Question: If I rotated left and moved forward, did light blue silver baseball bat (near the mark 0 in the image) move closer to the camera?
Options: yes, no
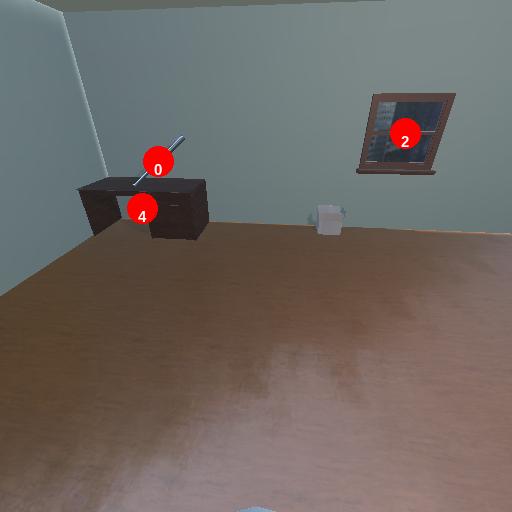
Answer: yes